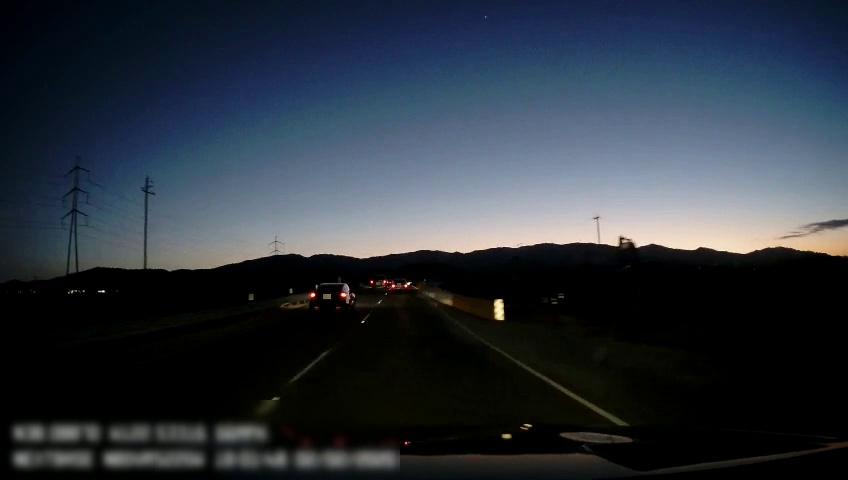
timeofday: Dusk/Dawn/Twilight
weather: Sunny
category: Drivable Space
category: Vehicles | Car
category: Vehicles | Car
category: Vehicles | Car
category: Lanes | Current Lane
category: Lanes | Alternate Lane